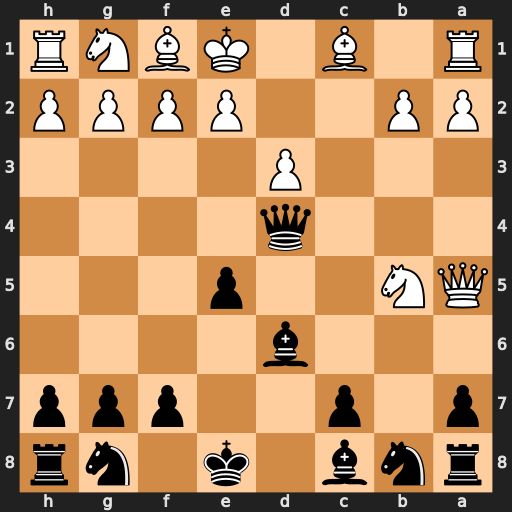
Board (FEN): rnb1k1nr/p1p2ppp/3b4/QN2p3/3q4/3P4/PP2PPPP/R1B1KBNR
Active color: b
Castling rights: KQkq
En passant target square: -
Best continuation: Bb4+ Kd1 Bxa5 Nxd4 exd4